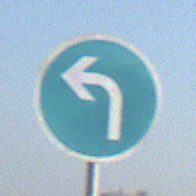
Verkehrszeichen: VorgeschriebeneFahrtrichtungLinks
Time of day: SunriseSunset
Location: Outdoor (Urban)
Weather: Clear
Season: NotSpecified
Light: Natural